Milling tool wear sample.
Tool blade image: 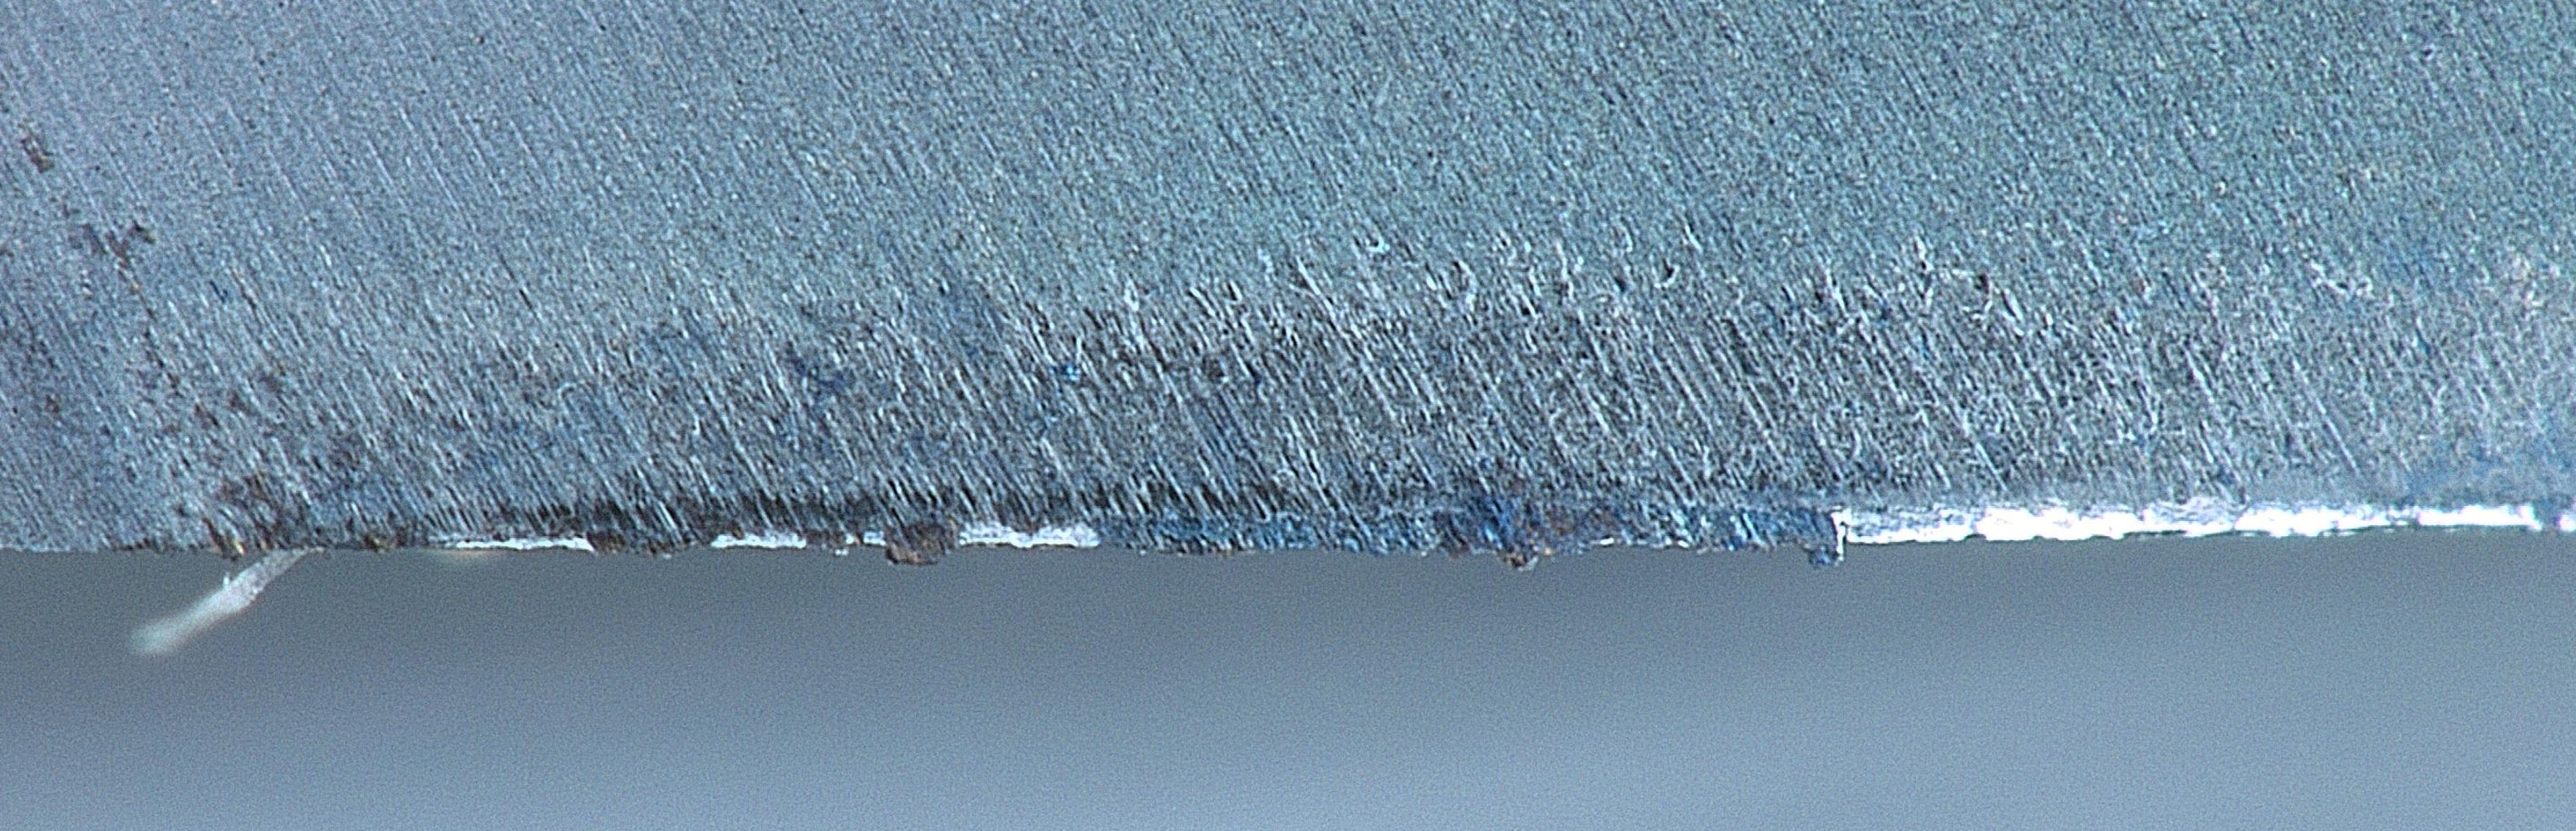
Chip image: 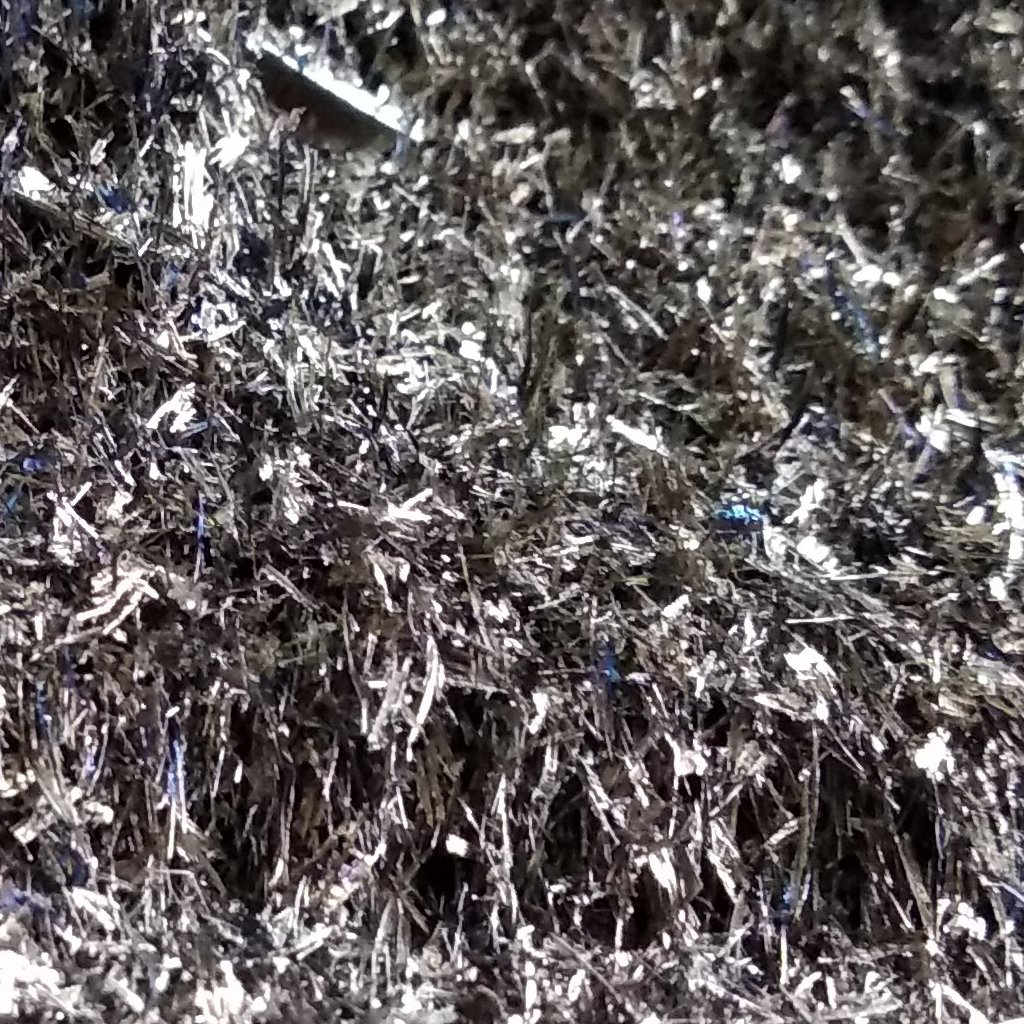
Workpiece image: 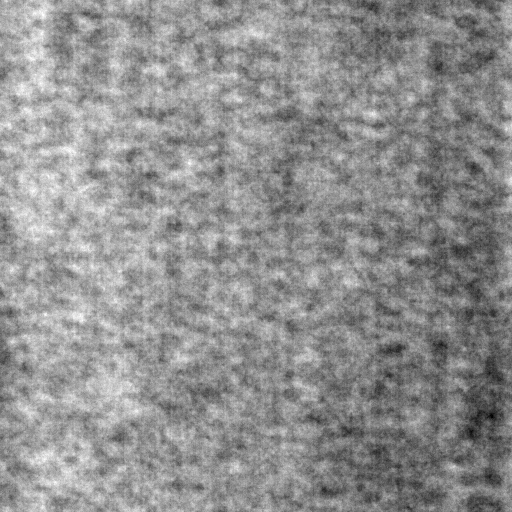
Tool wear state: used
Gaps: 1.91
Flank wear: 88.48
Overhang: 29.8
Force-signal Mel-spectrograms (X, Y, Z axes): 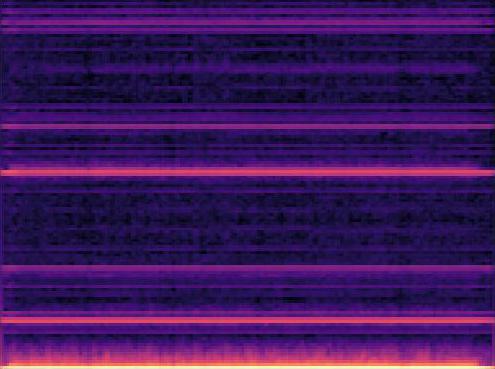 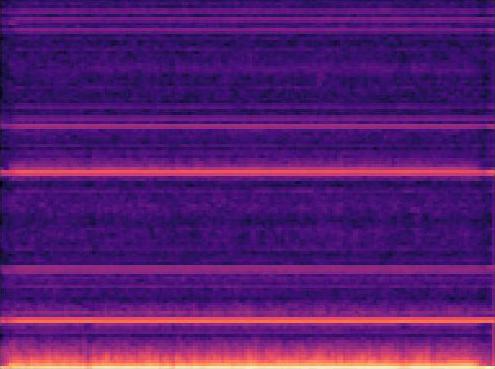 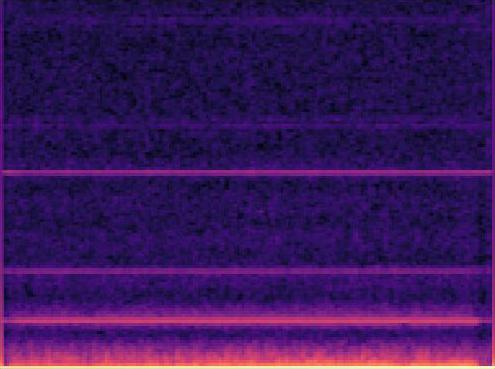
Force-signal scalograms (X, Y, Z axes): 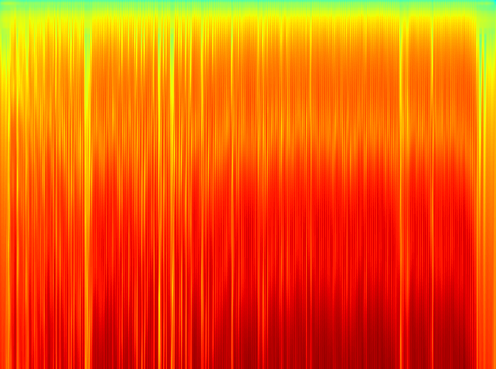 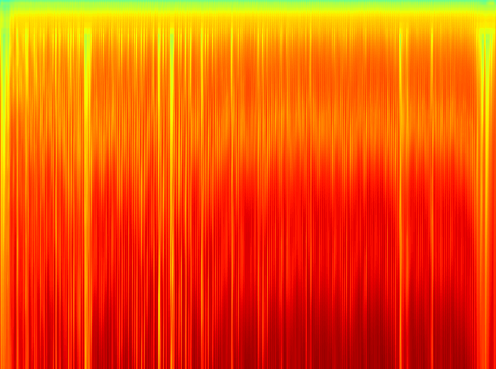 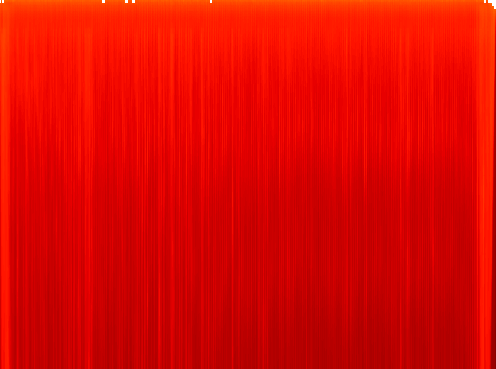
Force phase: steady_state_stabilization_wear